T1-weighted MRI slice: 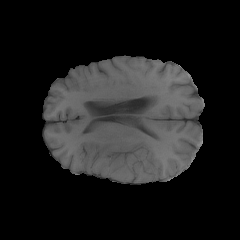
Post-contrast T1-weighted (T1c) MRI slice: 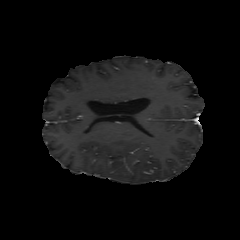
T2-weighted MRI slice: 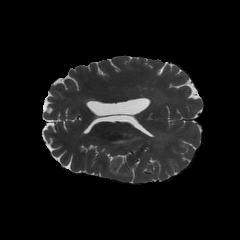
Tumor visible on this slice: yes